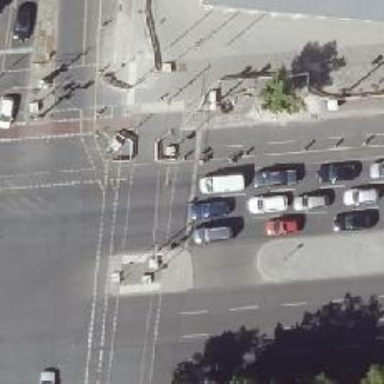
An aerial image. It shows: Road with traffic signals.